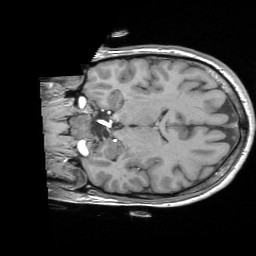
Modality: T1w
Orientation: coronal